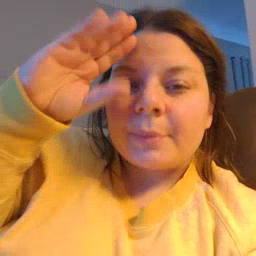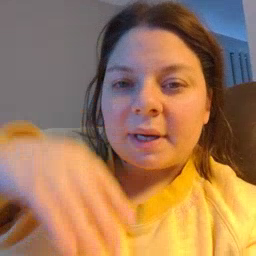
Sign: boy